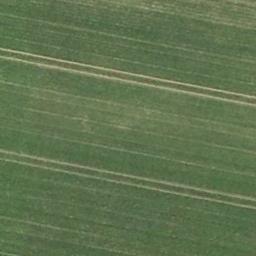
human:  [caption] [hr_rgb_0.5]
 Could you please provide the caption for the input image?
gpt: A large strip of lush green grass .

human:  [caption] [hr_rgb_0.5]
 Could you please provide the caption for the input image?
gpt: There are four yellow lines on the grass .

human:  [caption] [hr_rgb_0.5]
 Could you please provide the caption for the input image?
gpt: This meadow has a striped texture and some trails are also on the meadow .

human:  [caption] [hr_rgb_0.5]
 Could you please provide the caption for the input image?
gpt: There are some thin lines in the meadow .

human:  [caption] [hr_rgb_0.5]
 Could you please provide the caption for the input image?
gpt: A dense green meadow with stripes .